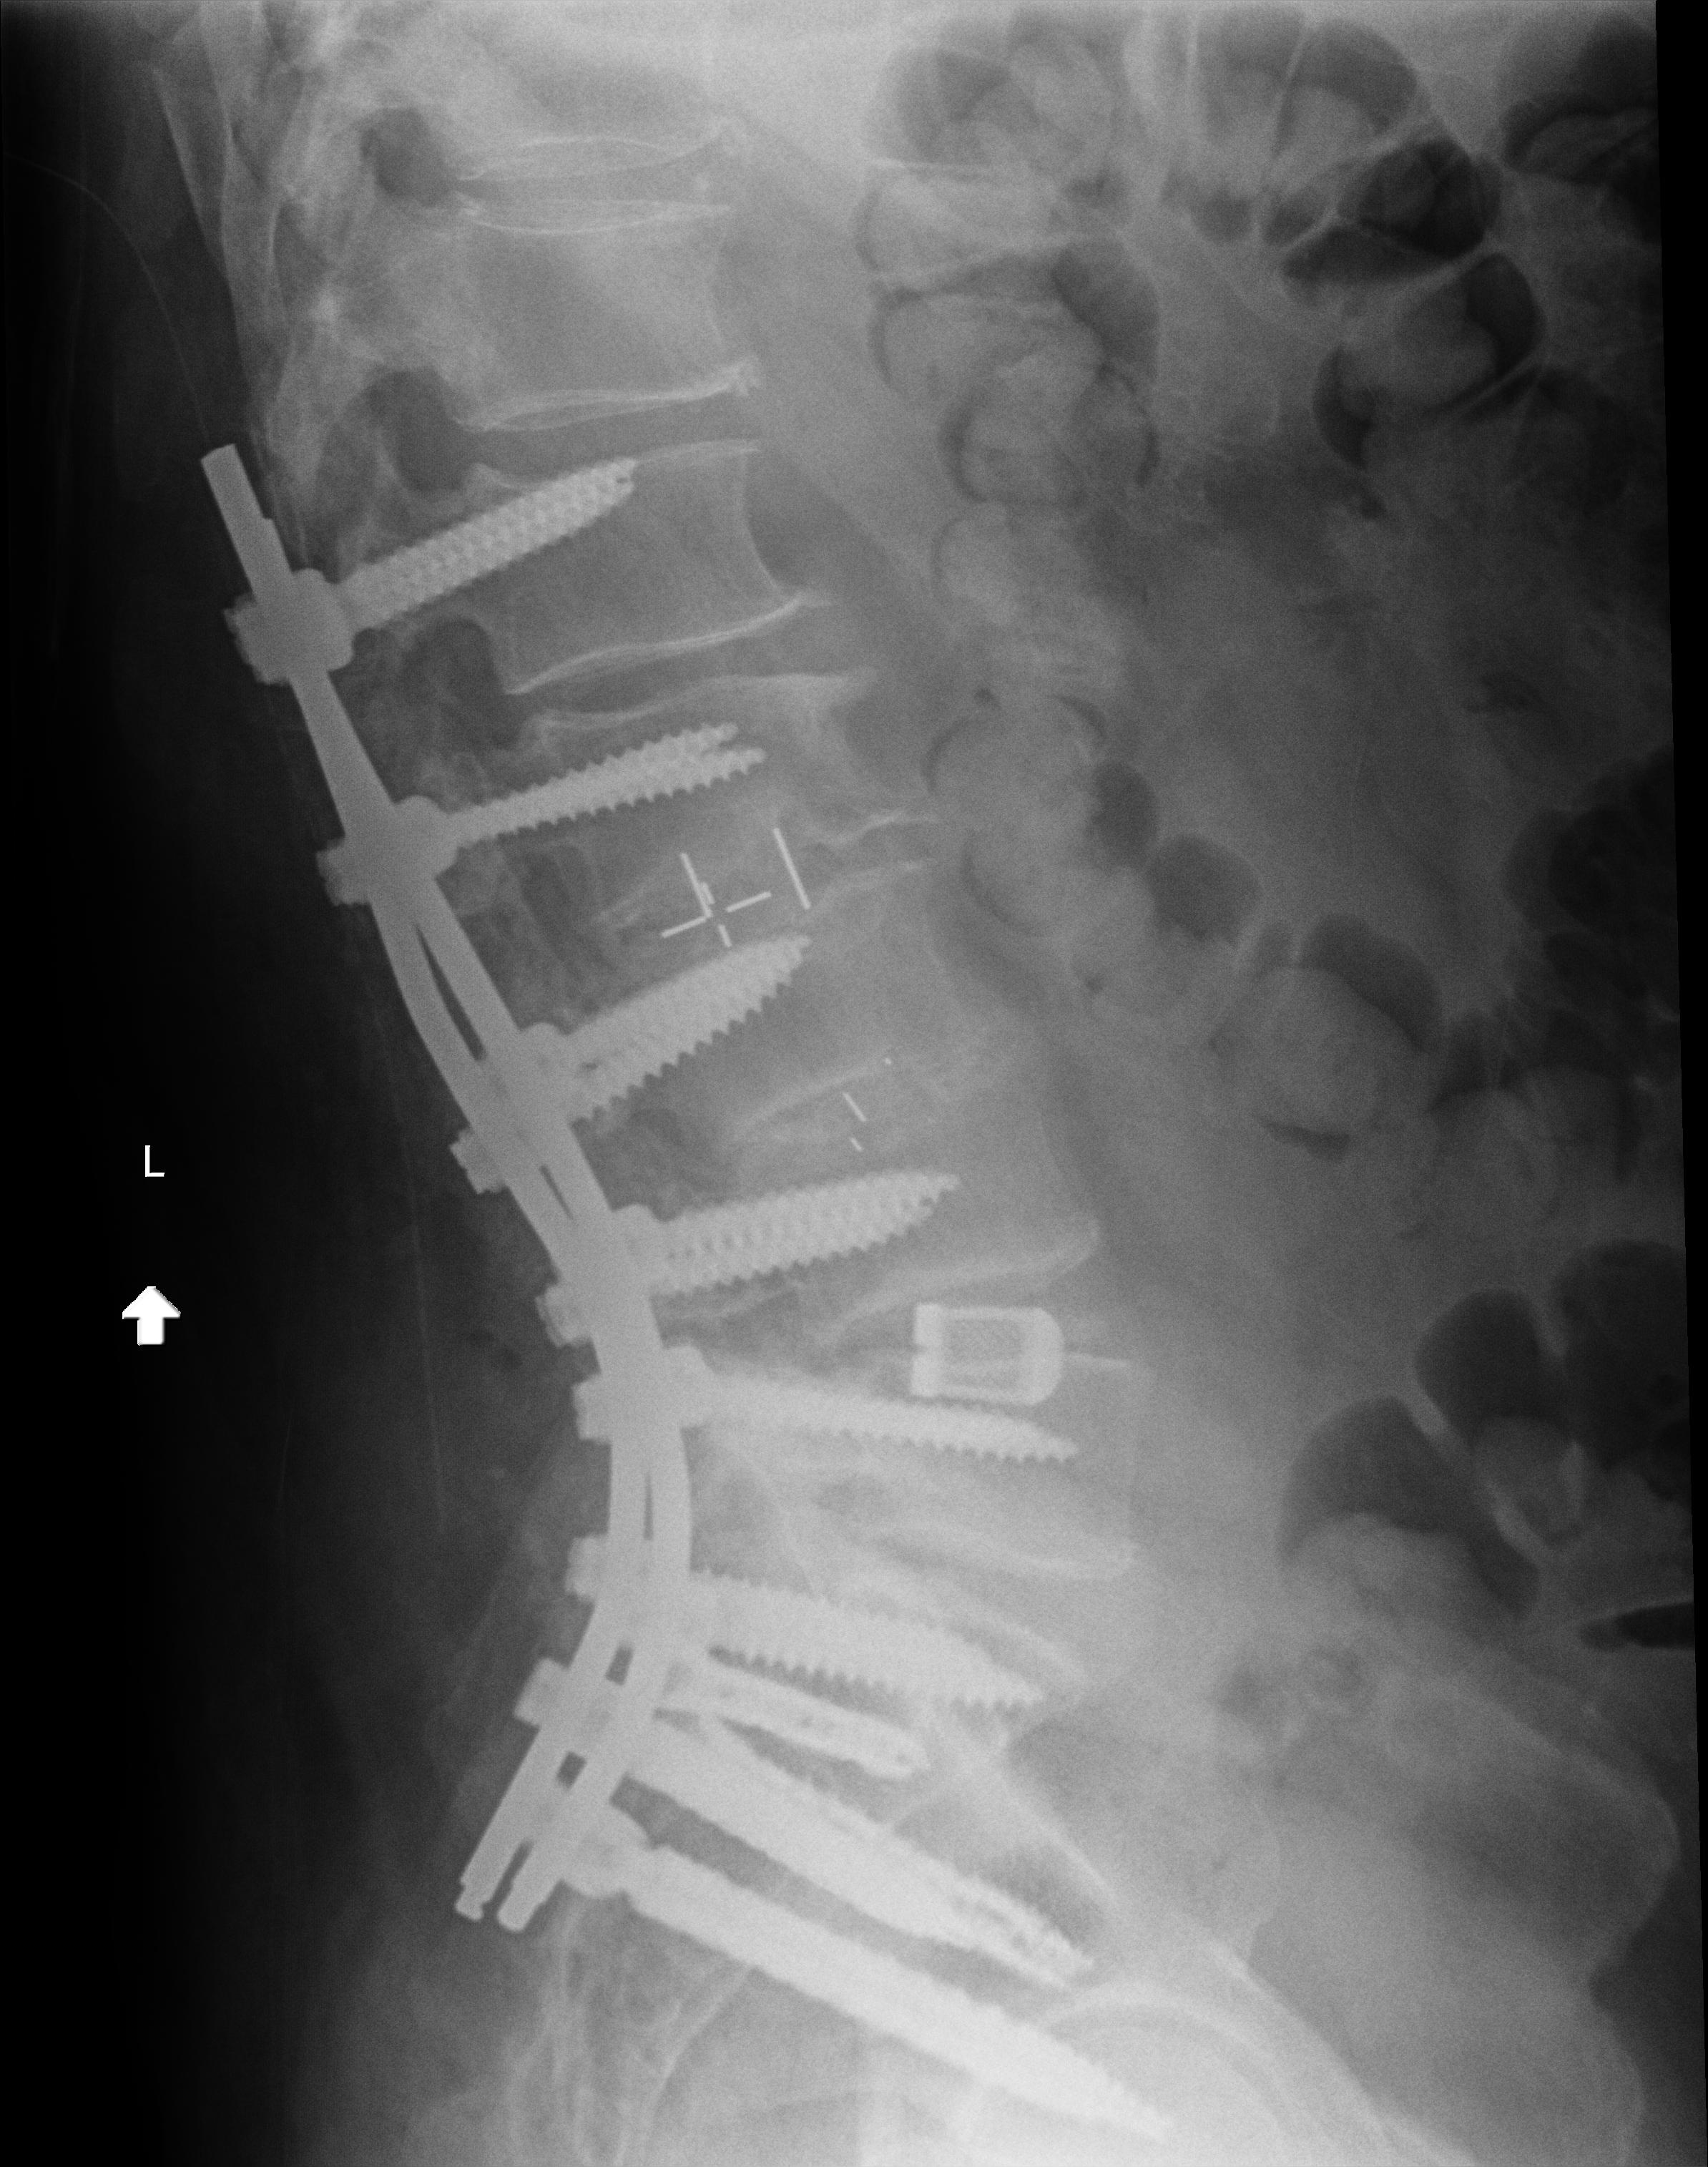
View: LATERAL
Implant manufacturer: Depuy expedium (Synthes)